Field crop: maize
Growth stage: 2
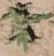
Species: atriplex